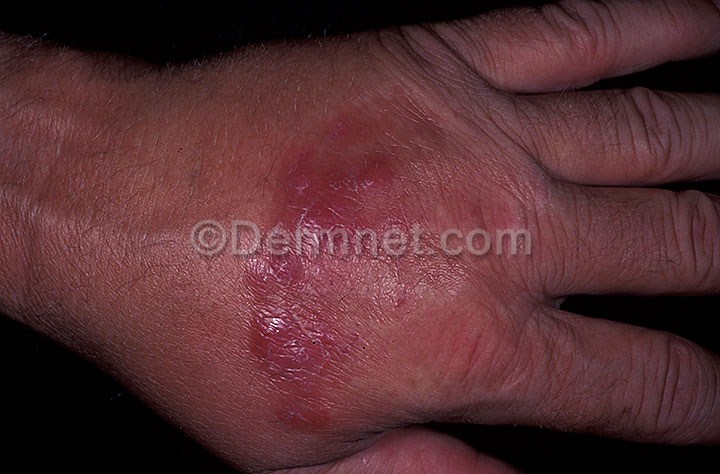
Disease: Tinea Ringworm Candidiasis and other Fungal Infections